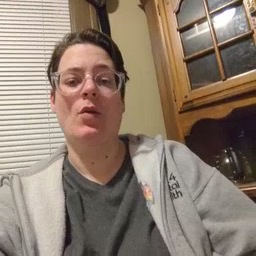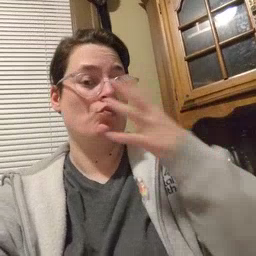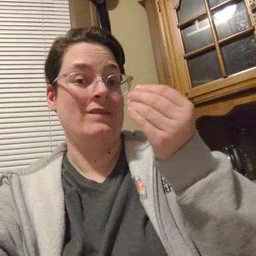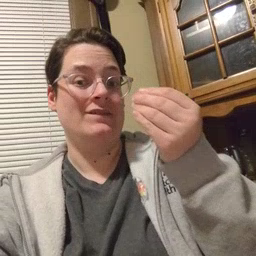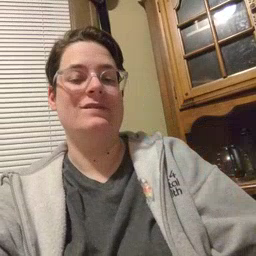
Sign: wolf